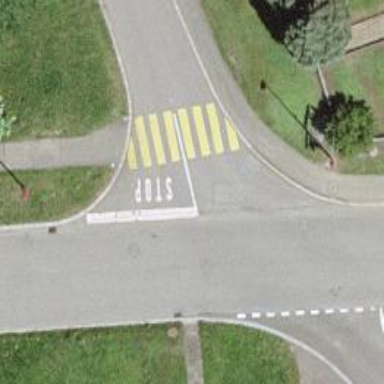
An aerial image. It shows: Stop road.